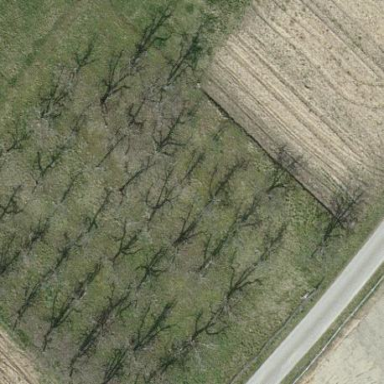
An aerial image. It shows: Fence surrounding orchard.